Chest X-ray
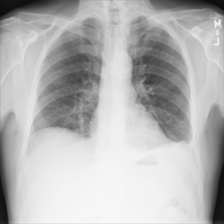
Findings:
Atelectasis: positive
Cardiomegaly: negative
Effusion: positive
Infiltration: positive
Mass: negative
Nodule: negative
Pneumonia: negative
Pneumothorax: negative
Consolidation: negative
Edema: negative
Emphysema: negative
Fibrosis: negative
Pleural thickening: negative
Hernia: negative